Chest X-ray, PA view. Patient: 55 years old, sex M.
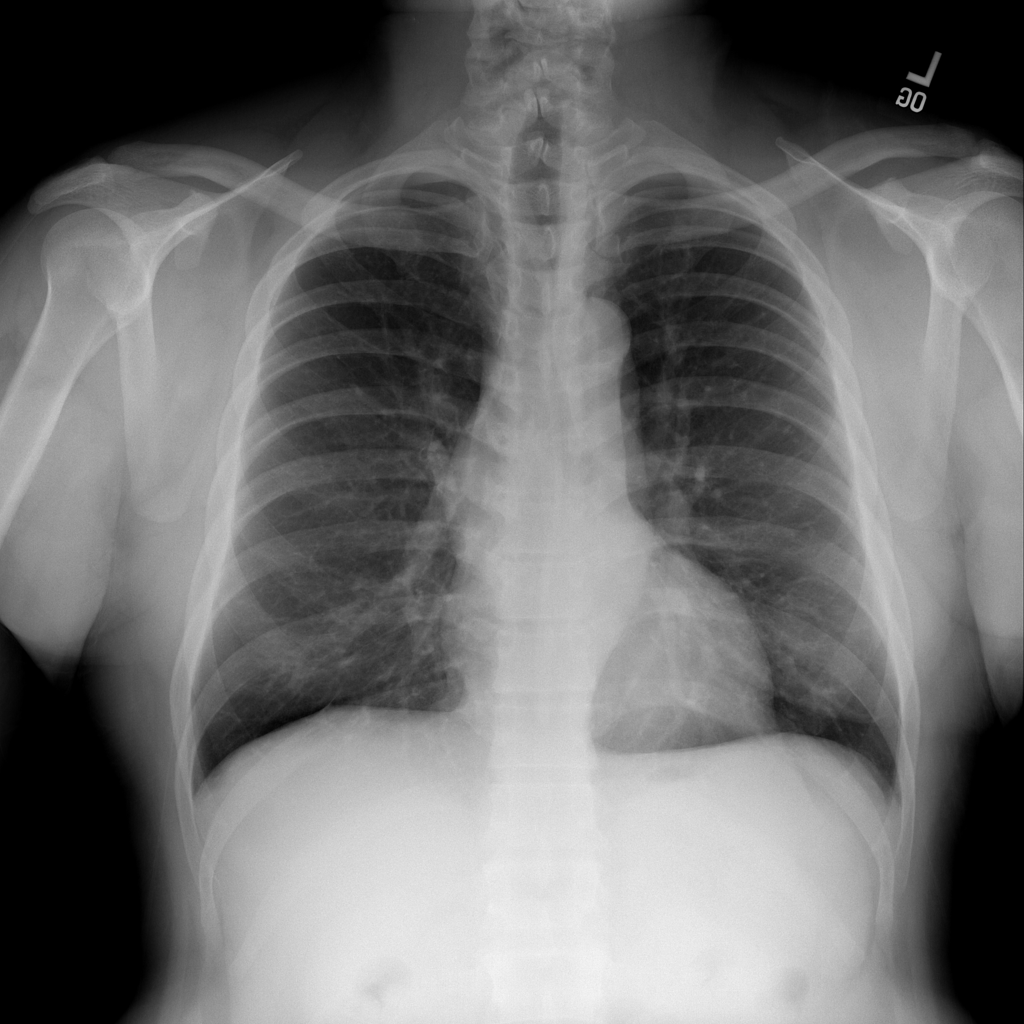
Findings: No Finding